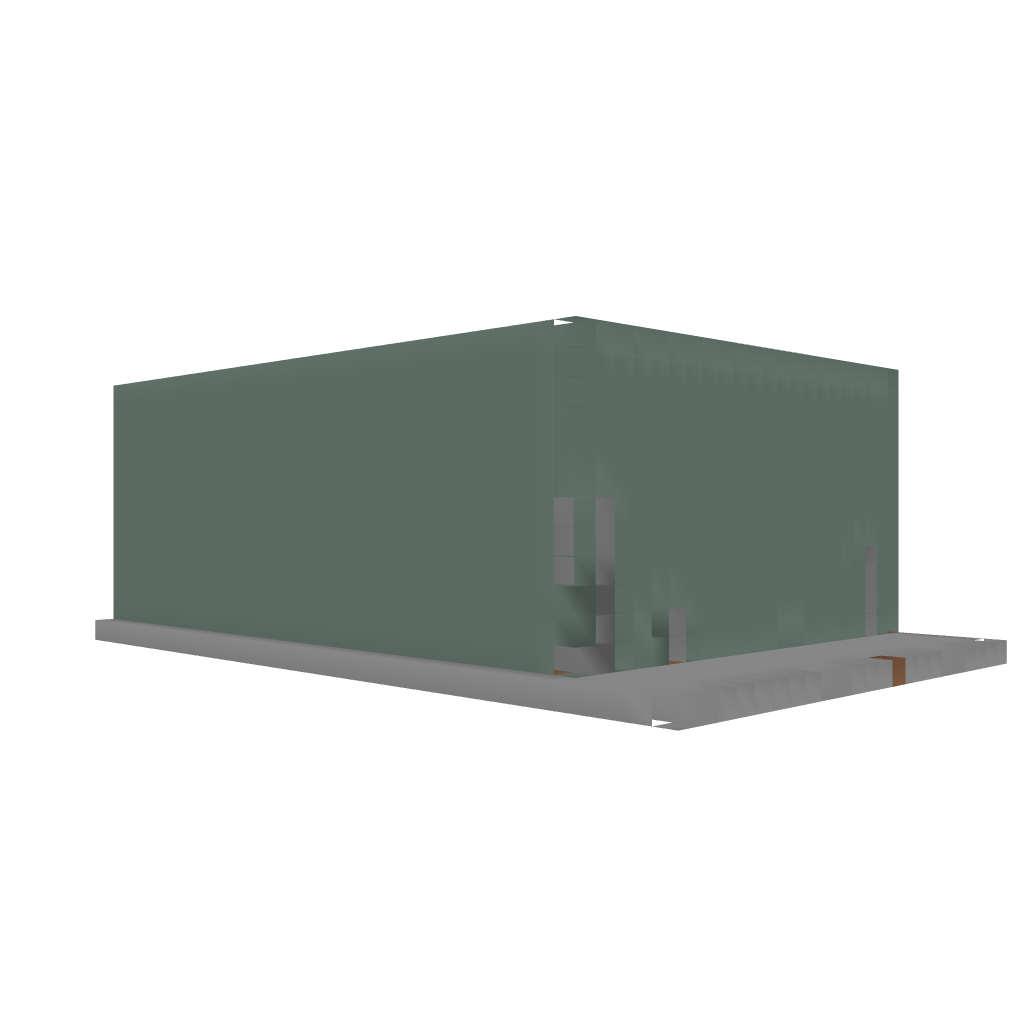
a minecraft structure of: Shop For Servers